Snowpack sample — Buffalo Mountain, Silverthorne, Colorado, USA (1/25/25, 10:11 AM MST)
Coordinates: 39.6222, -106.1139
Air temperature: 22 °F
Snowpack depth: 110 cm
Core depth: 30 cm
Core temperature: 42.8 °F
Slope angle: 12°, slope face: 102°
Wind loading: high
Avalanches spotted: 0
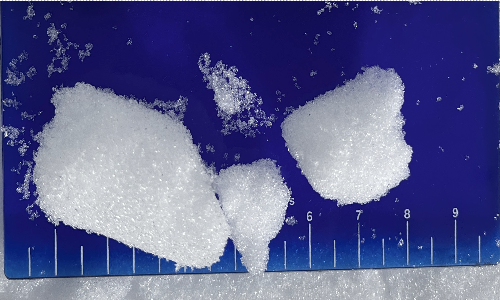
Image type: core
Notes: No avalanches nearby, collected on the outskirts of a fire break 15 meters from the treeline, on way to Buffalo and Red Mountain